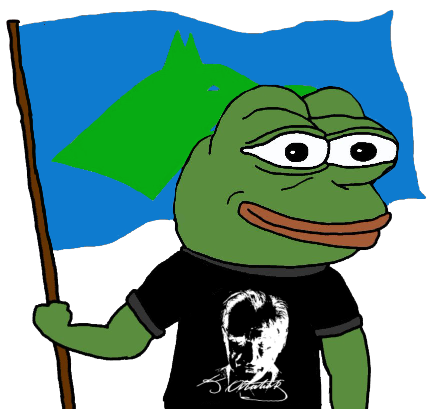
Label: 5_Pepe